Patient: sex F, age 26
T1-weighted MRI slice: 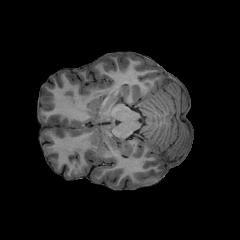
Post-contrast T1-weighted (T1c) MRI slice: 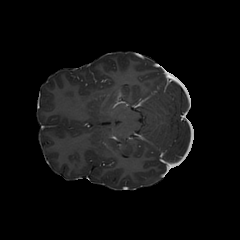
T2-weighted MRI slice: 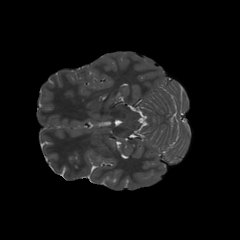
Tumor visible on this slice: no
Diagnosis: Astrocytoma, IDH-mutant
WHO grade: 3